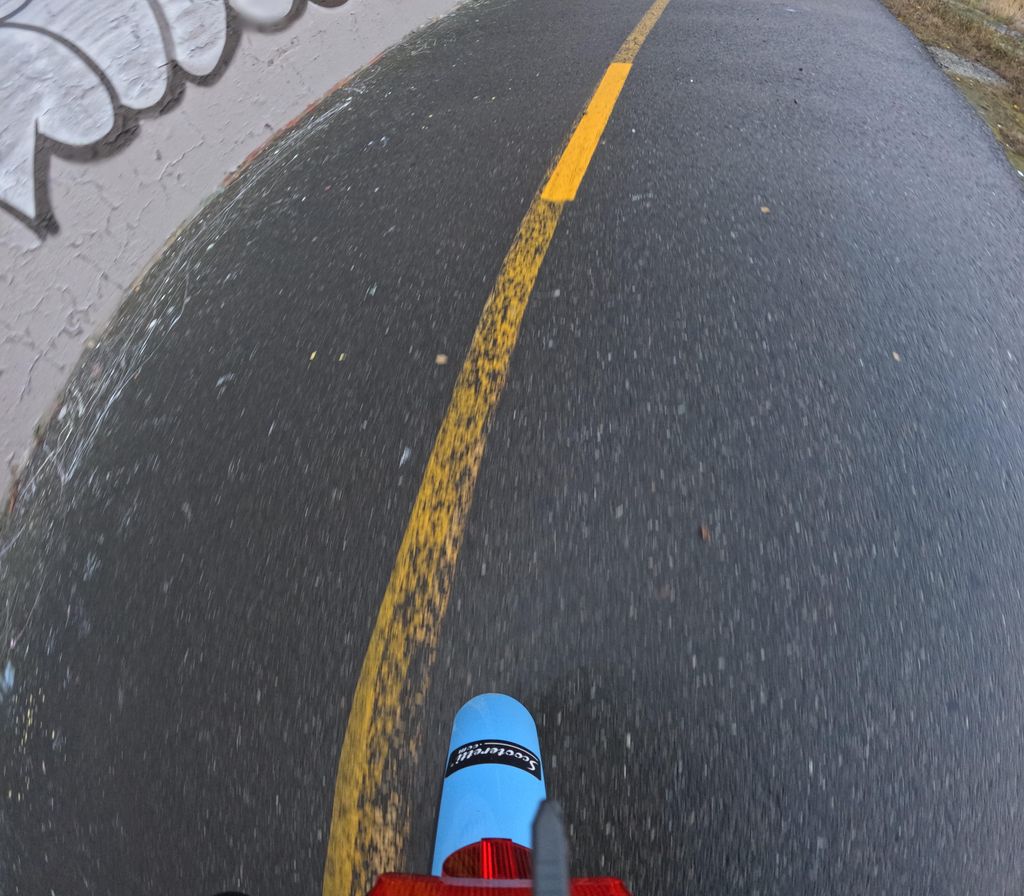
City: ottawa-gatineau